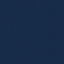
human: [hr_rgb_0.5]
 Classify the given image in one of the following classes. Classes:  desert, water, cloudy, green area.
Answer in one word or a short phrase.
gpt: water